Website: crate-barrel
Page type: billing-address
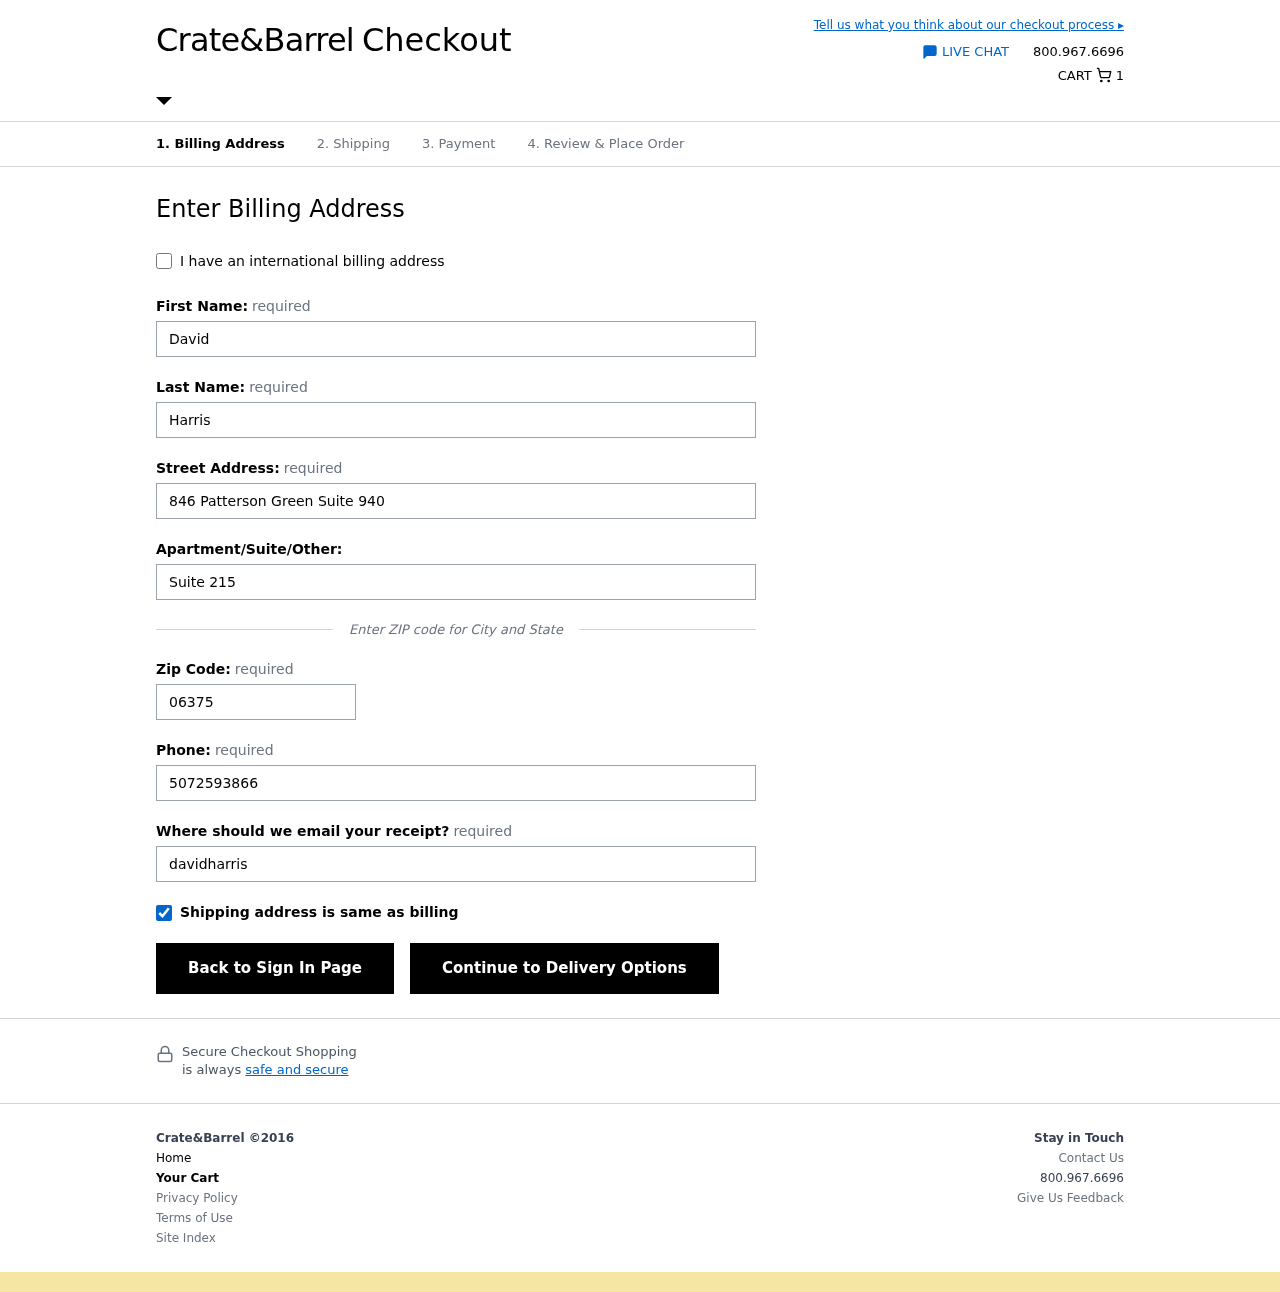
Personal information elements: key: PII_EMAIL
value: davidharris@hotmail.com
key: PII_FIRSTNAME
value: David
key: PII_LASTNAME
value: Harris
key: PII_PHONE
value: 5072593866
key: PII_POSTCODE
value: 06375
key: PII_STREET
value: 846 Patterson Green Suite 940
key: PII_STREET2
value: Suite 215
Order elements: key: ORDER_NUM_ITEMS
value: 1